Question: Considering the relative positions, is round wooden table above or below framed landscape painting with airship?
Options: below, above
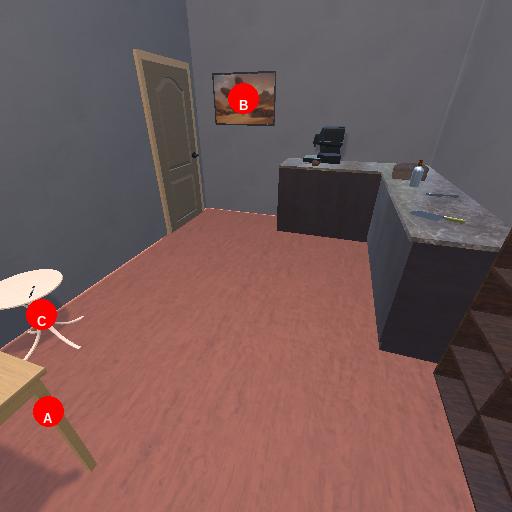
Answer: below